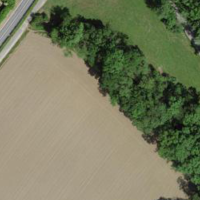
EUNIS habitat code: 52
Species observed at this site:
Cepaea nemoralis